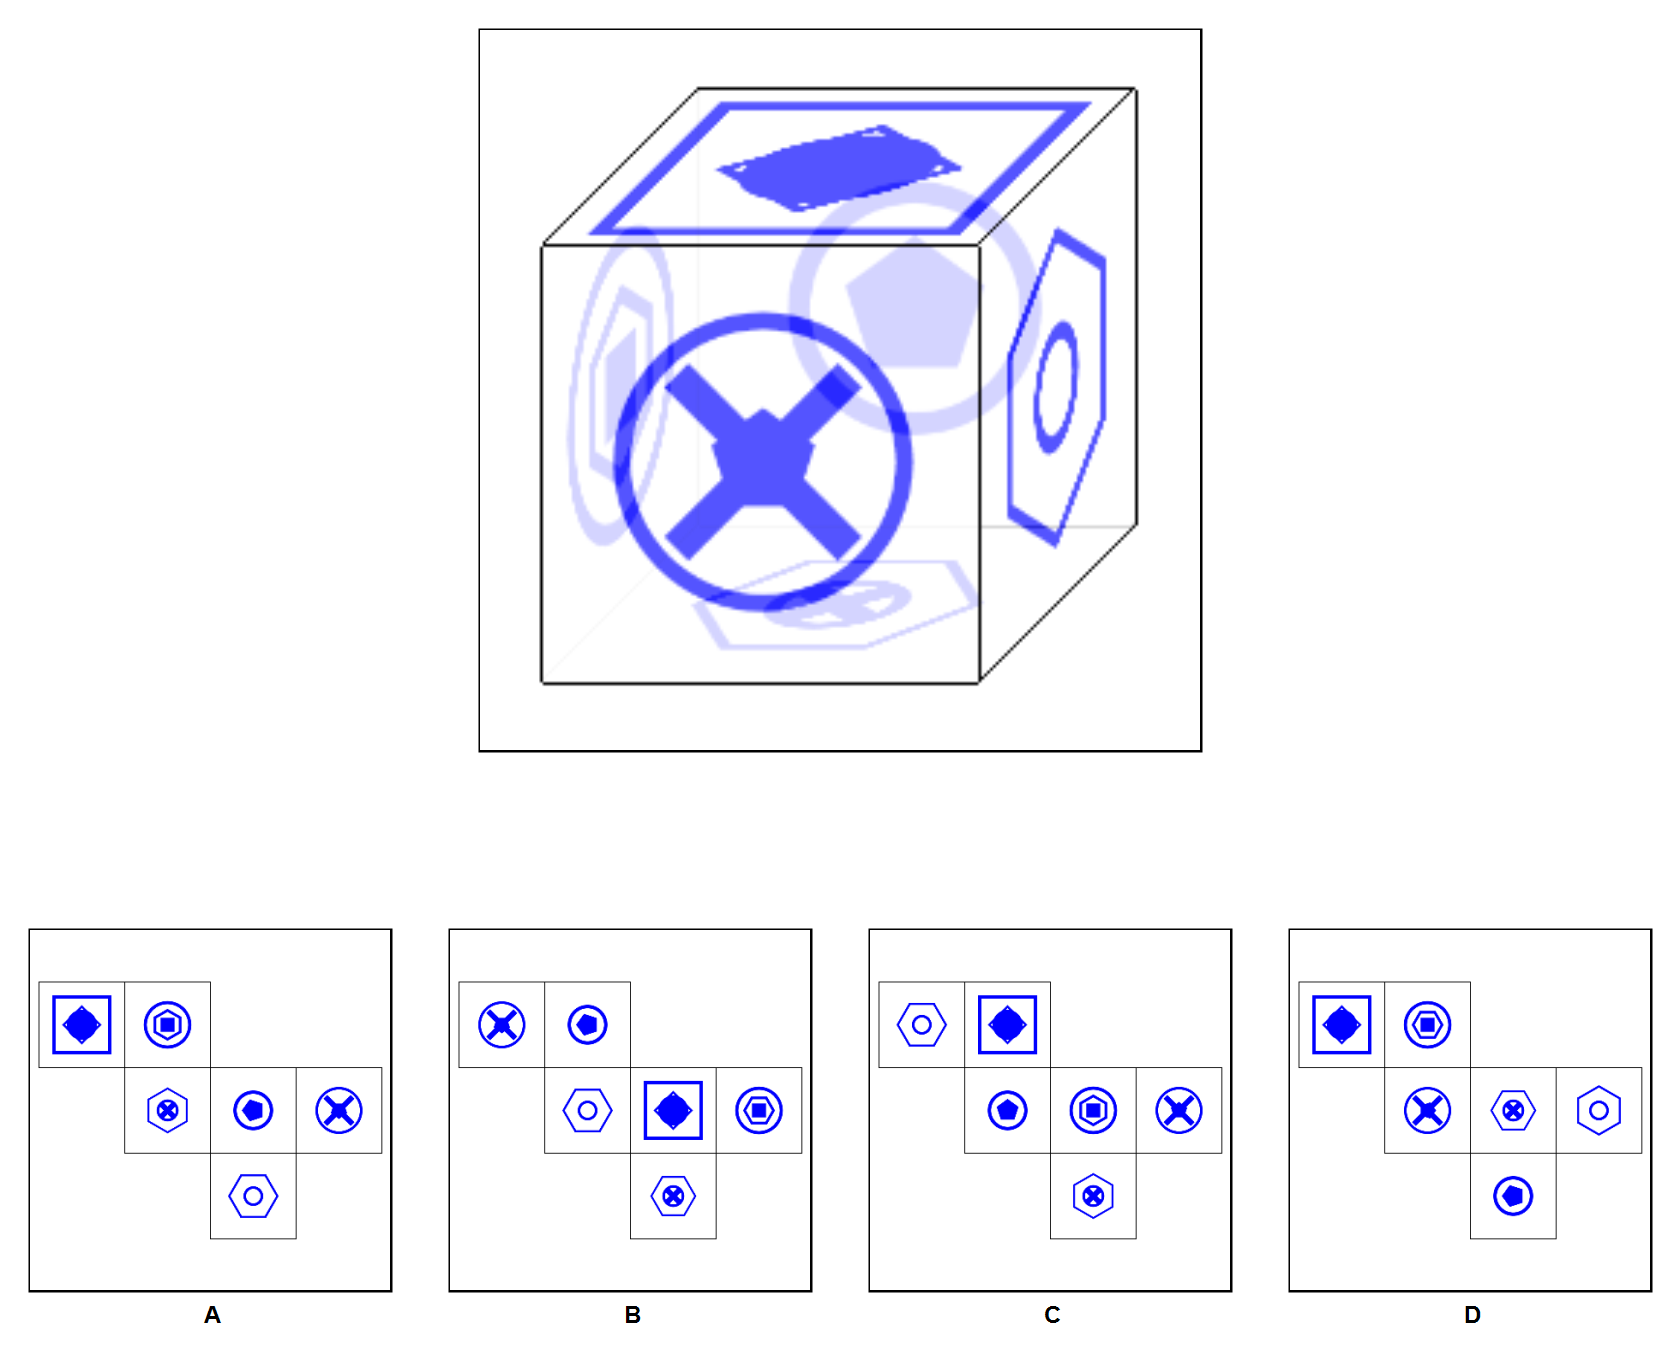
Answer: C